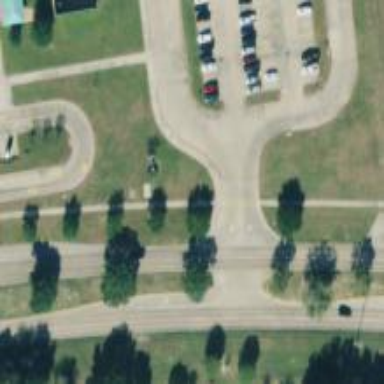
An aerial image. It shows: Asphalt road with primary link designation.